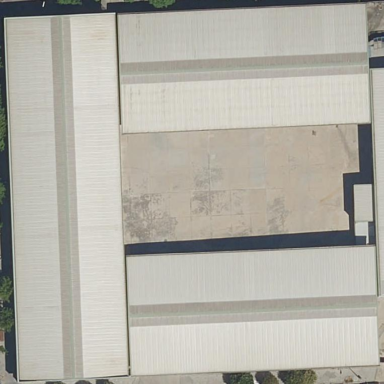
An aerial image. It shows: View of roof of building.